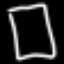
Label: square